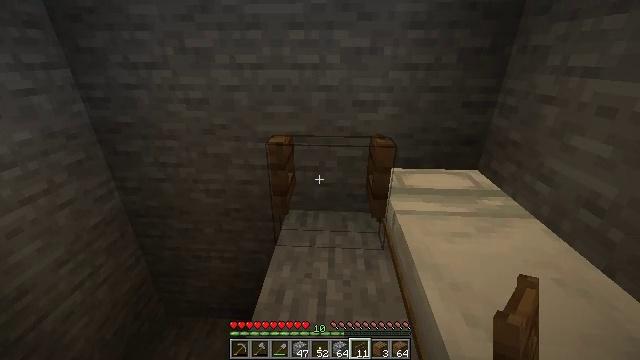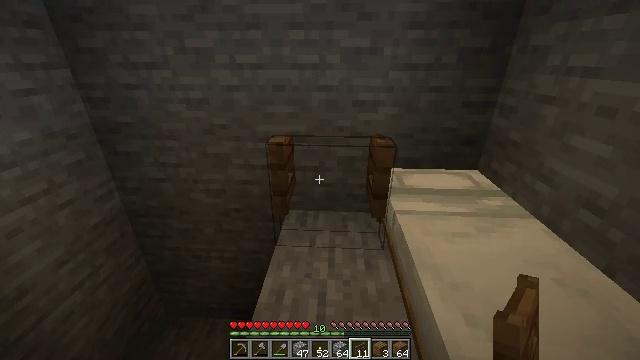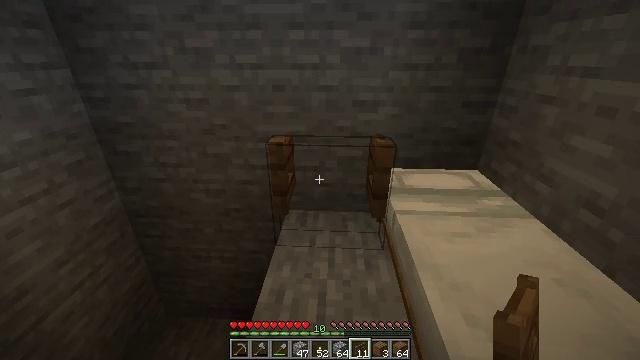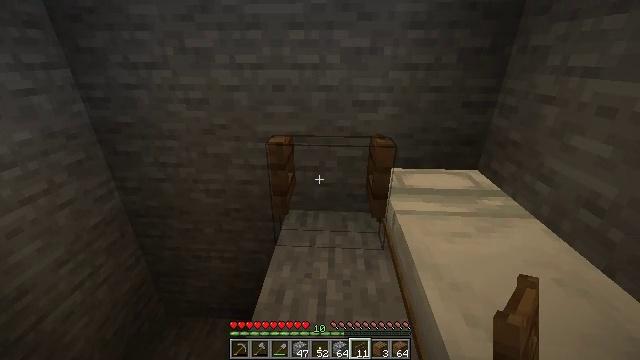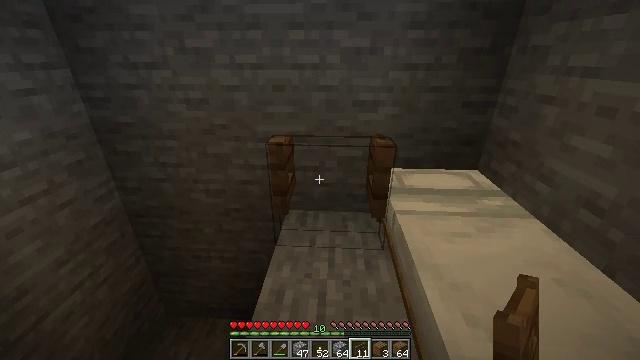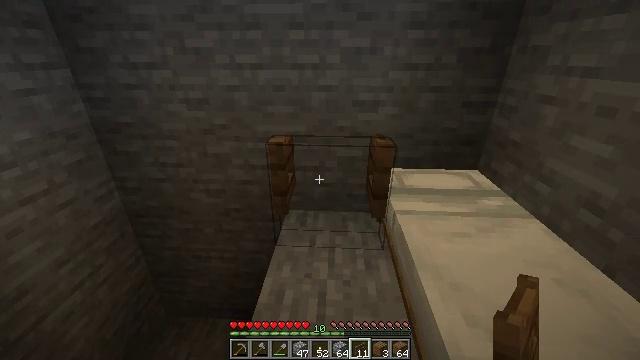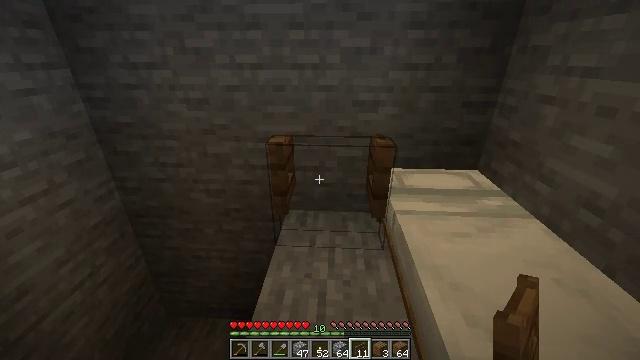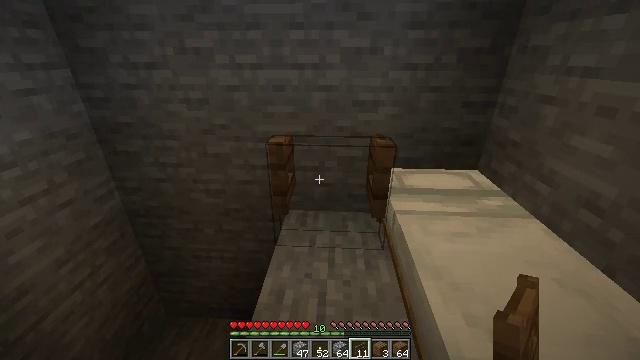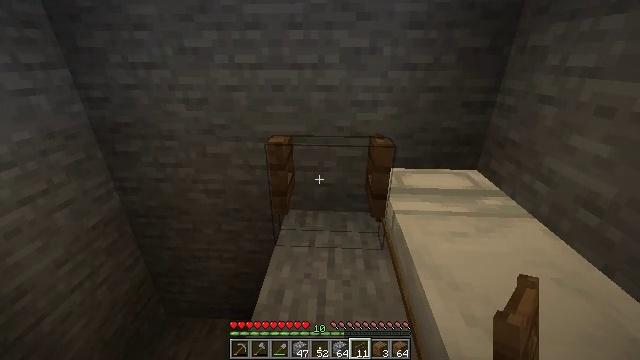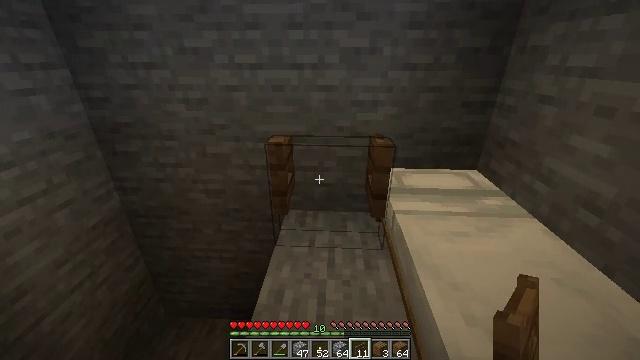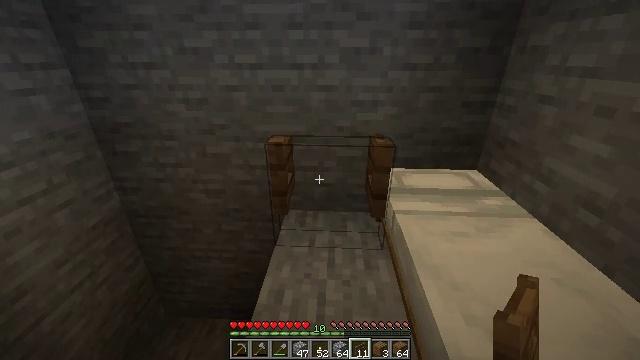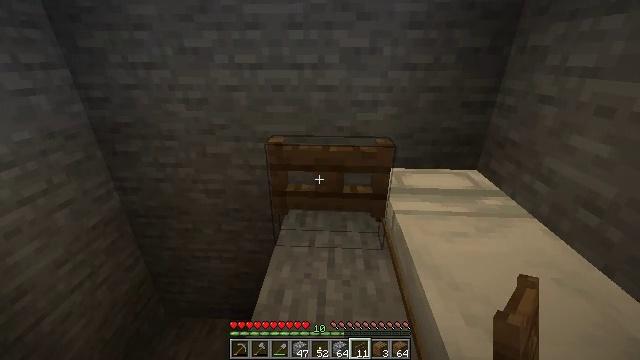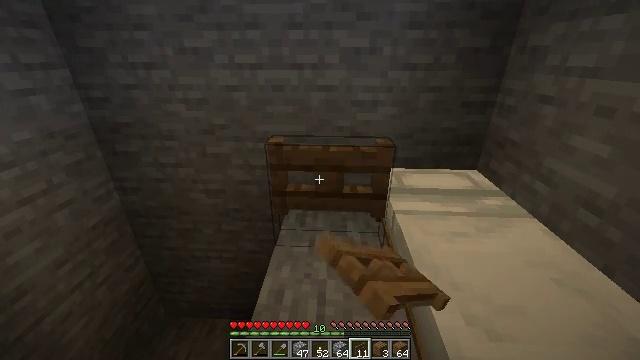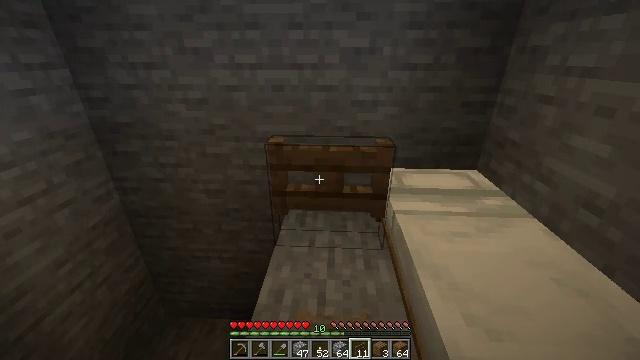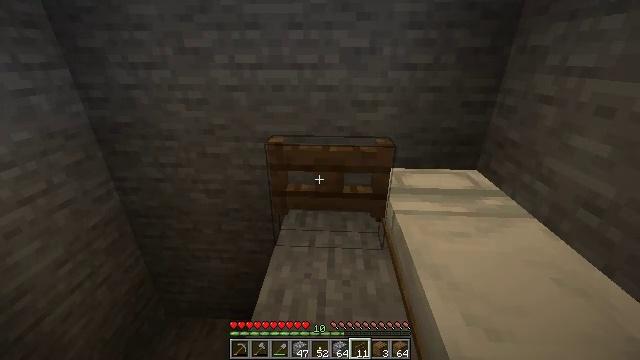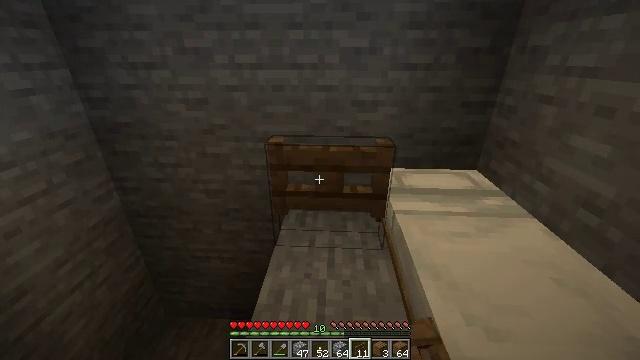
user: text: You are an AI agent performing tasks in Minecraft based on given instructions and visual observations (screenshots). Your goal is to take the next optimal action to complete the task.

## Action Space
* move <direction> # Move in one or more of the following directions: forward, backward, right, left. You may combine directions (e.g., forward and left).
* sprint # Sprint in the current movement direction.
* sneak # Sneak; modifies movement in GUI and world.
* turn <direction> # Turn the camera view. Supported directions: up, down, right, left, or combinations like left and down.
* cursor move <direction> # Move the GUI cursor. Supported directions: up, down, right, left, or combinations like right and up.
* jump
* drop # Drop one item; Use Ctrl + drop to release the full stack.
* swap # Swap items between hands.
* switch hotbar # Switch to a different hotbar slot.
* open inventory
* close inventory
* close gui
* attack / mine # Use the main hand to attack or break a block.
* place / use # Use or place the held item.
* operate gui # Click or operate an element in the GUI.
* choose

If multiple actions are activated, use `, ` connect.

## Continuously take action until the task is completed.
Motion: motion action
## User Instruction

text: Gather the spruce fence gate by attacking it.
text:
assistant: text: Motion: no_op
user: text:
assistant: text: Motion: no_op
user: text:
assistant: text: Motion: no_op
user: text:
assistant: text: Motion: no_op
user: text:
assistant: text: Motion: no_op
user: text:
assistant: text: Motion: no_op
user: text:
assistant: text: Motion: no_op
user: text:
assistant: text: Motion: no_op
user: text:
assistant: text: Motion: no_op
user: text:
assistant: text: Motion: no_op
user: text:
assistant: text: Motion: use / place
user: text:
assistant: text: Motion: use / place
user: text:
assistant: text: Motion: no_op
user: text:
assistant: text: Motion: no_op
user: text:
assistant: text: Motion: no_op
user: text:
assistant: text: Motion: no_op
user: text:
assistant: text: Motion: no_op
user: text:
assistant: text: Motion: no_op
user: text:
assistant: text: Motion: no_op
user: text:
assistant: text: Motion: no_op
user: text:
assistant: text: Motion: no_op
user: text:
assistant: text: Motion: use / place
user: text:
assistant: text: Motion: use / place
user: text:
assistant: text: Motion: use / place
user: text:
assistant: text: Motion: no_op
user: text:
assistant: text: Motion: no_op
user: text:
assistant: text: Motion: no_op
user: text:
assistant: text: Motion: no_op
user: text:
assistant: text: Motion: no_op
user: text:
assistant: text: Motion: no_op